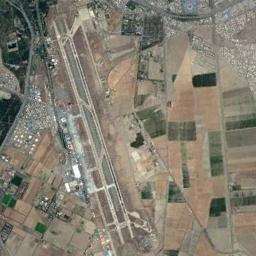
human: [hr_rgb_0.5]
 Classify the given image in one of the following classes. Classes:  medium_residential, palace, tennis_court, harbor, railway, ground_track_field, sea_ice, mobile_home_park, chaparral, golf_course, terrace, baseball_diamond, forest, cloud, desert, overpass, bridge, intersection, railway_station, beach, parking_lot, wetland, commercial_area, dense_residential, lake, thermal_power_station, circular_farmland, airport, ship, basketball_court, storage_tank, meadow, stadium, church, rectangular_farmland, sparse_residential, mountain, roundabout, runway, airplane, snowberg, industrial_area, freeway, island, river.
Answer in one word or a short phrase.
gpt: airport